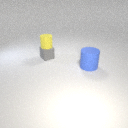
large blue rubber cylinder to the right of small gray rubber cube